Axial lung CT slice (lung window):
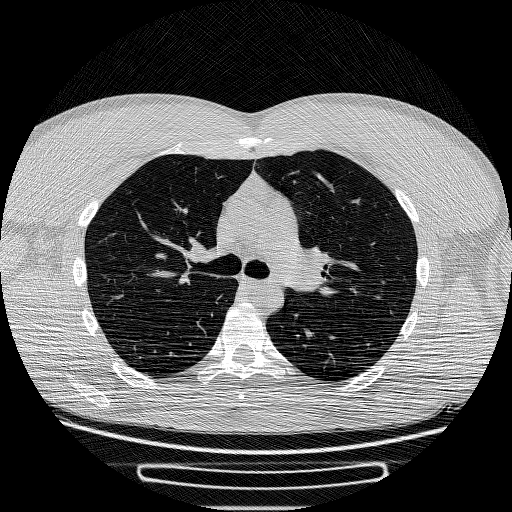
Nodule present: no